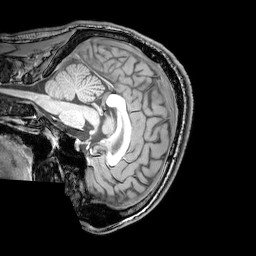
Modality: T1w
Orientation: sagittal
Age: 26
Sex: male
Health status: healthy
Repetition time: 0.081 s
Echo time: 0.037 s